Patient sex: F
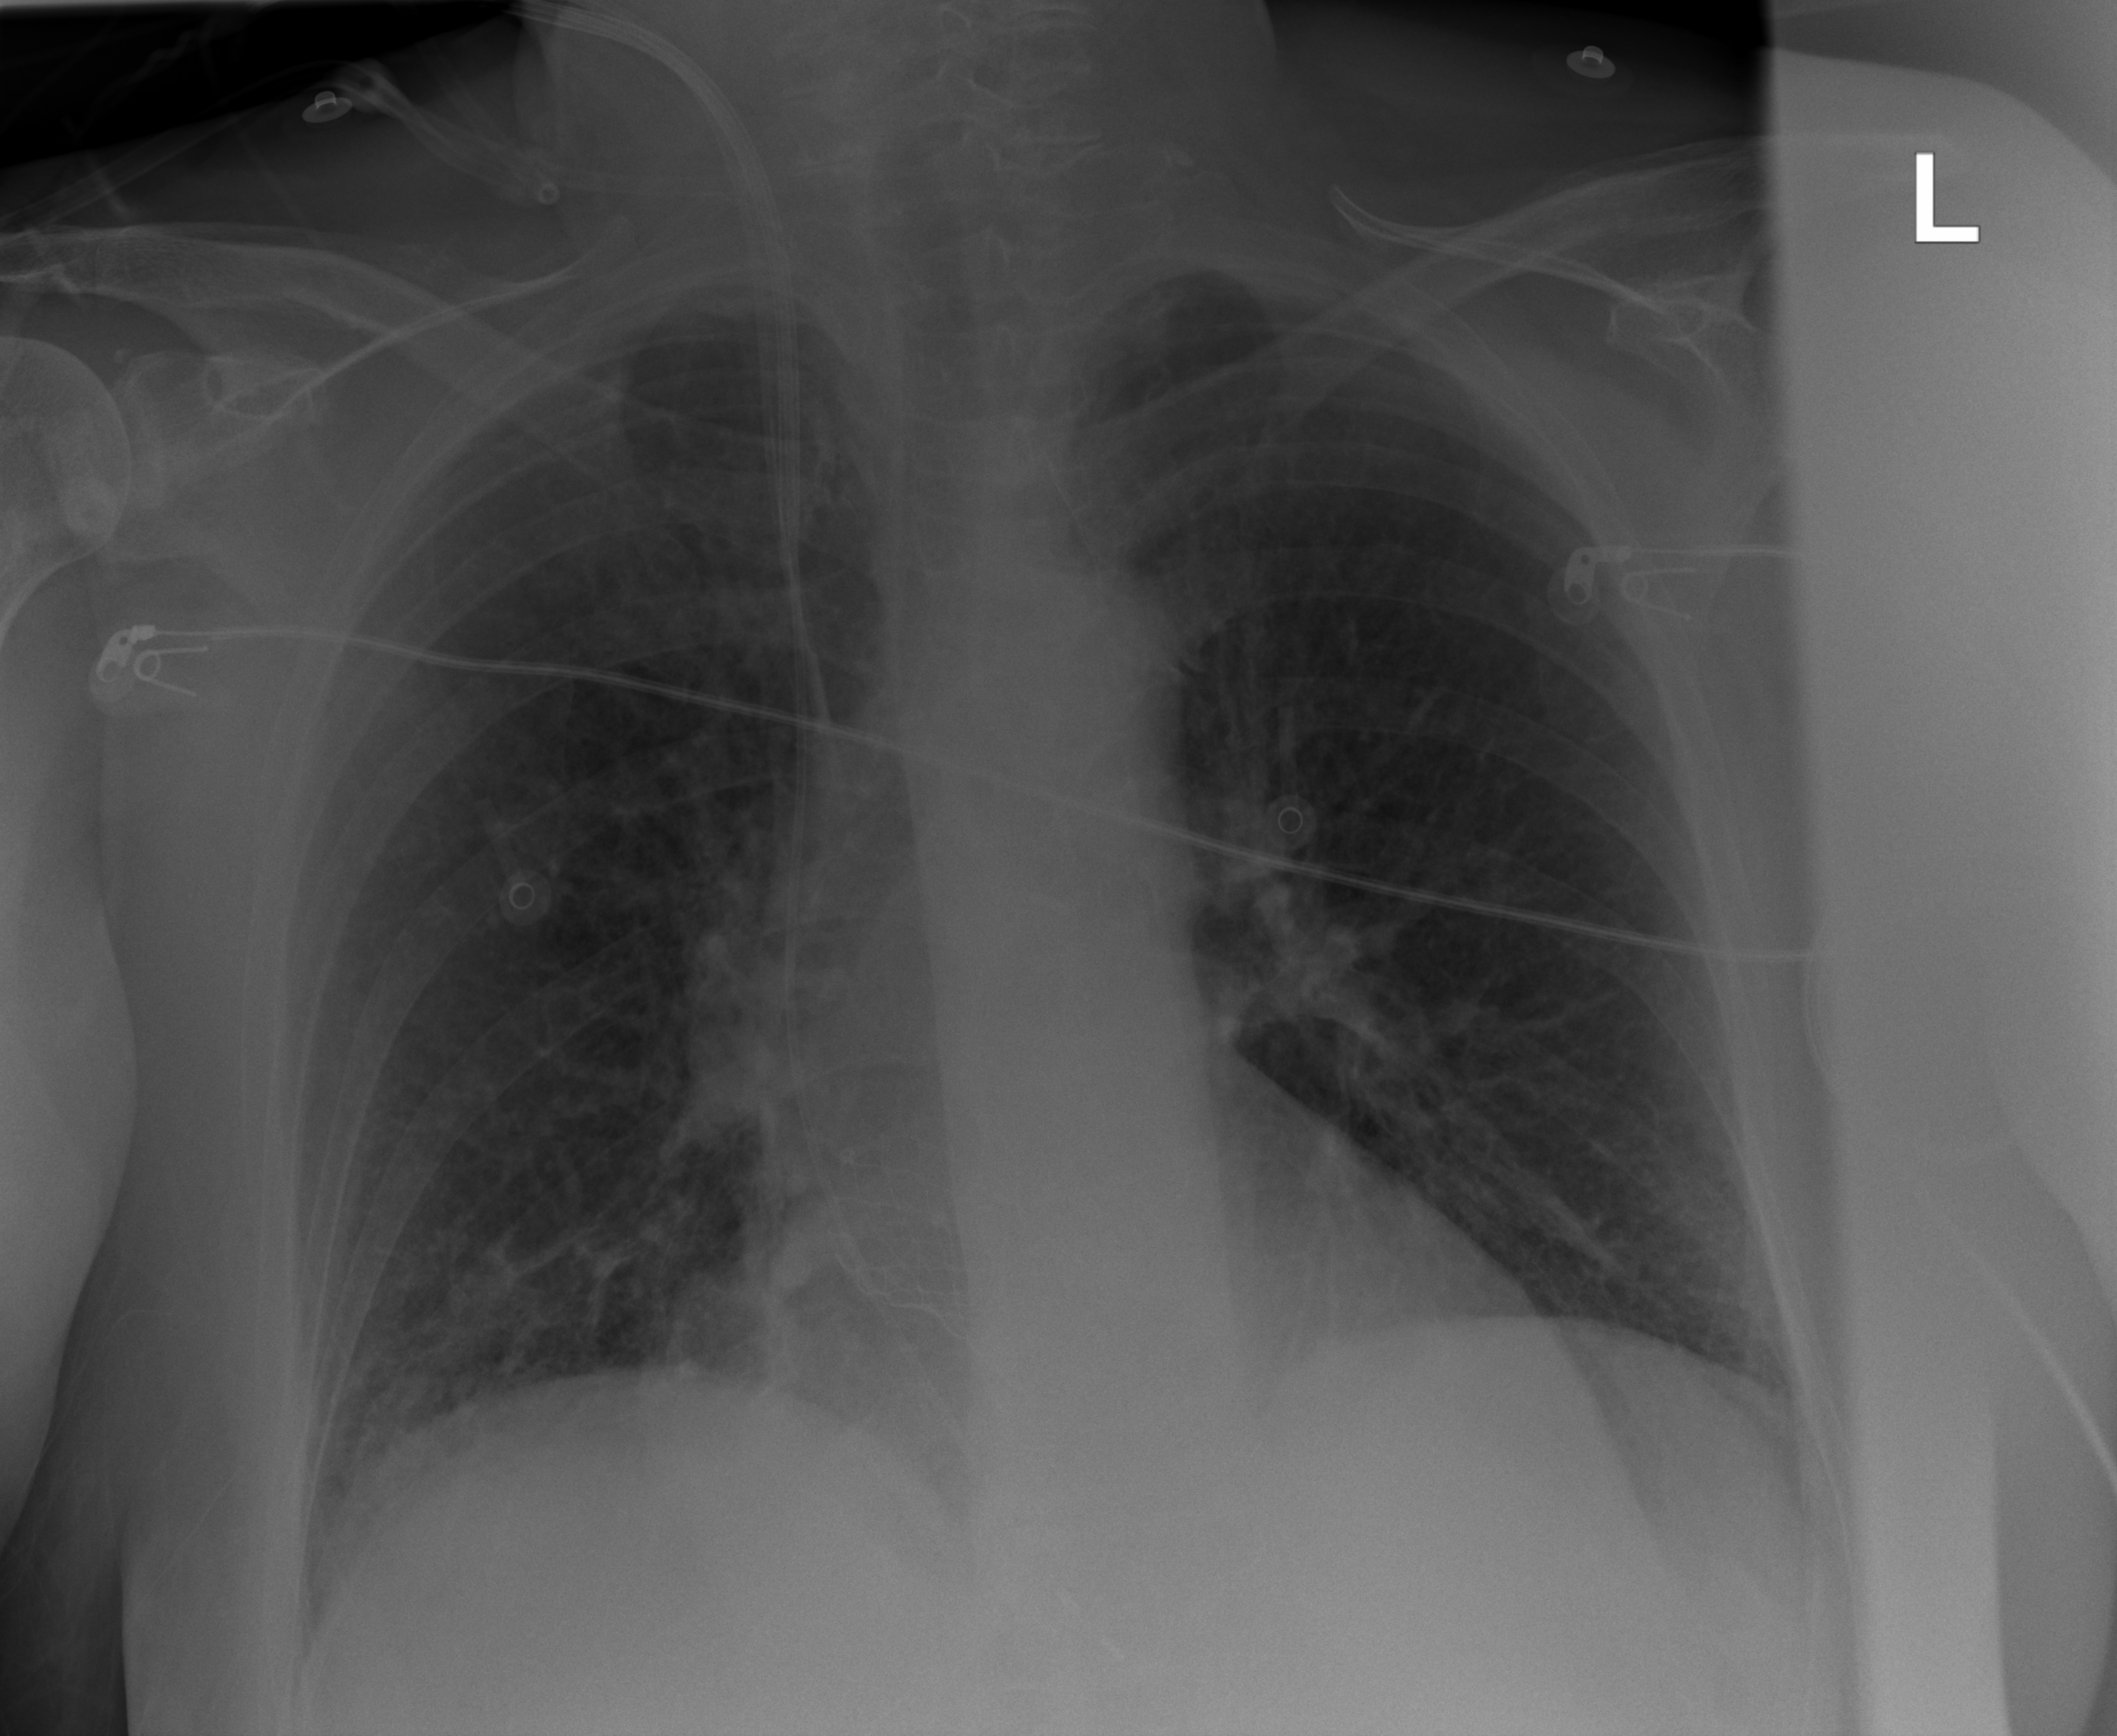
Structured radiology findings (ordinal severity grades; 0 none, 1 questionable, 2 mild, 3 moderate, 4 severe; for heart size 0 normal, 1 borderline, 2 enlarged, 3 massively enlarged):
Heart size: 0
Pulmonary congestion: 2
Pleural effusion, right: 0
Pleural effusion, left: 0
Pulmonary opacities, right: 0
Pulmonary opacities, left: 0
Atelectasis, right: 2
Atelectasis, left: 0